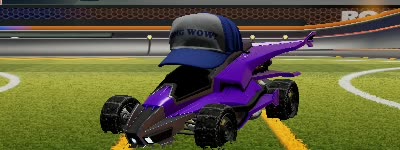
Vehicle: aftershock